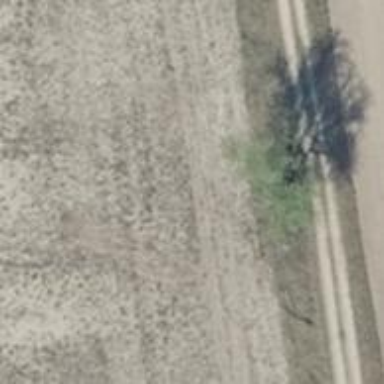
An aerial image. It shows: Deciduous broadleaved tree.